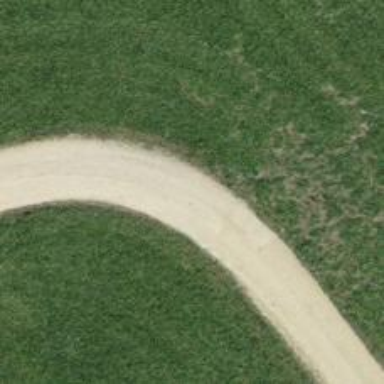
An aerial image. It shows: Agricultural track with grade3 track type suitable for agricultural vehicles.